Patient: sex M, age 60
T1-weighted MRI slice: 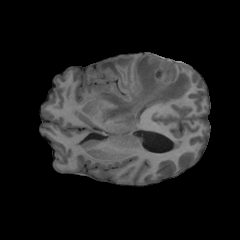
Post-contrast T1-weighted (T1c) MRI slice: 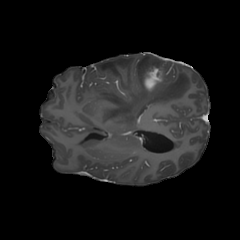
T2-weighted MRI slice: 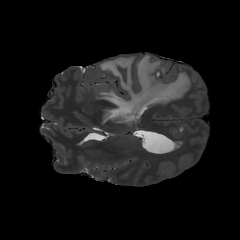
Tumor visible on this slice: yes
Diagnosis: Glioblastoma, IDH-wildtype
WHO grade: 4